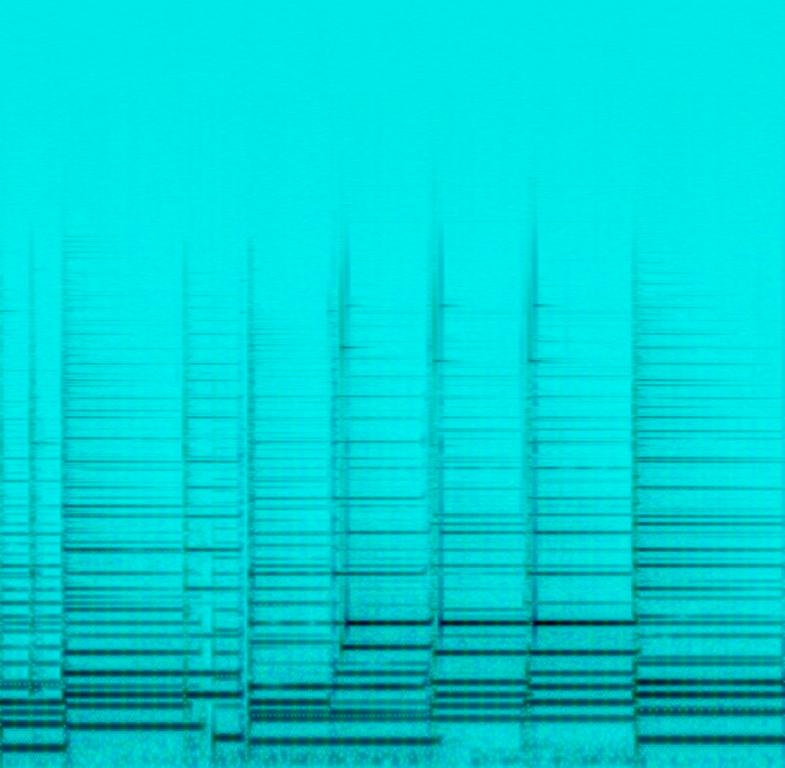
Someone is playing a neo-soul chord progression on a fender rhodes piano with vibration tremolo effect. This song may be playing at a live concert opening the stage.